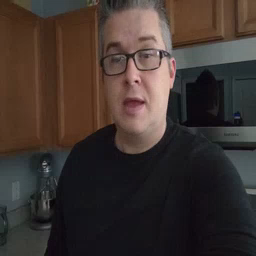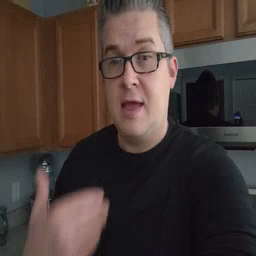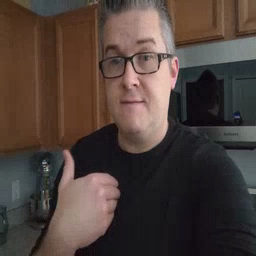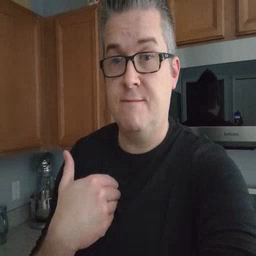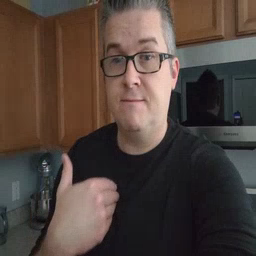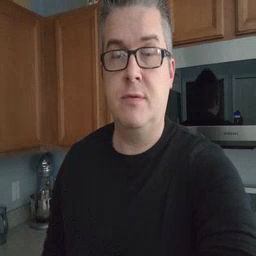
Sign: have